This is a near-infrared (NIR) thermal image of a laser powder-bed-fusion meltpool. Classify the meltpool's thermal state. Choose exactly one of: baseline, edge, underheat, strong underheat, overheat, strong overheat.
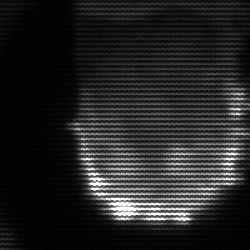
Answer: baseline